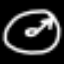
Label: clock